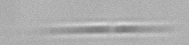
Label: Pseudo-nitzschia